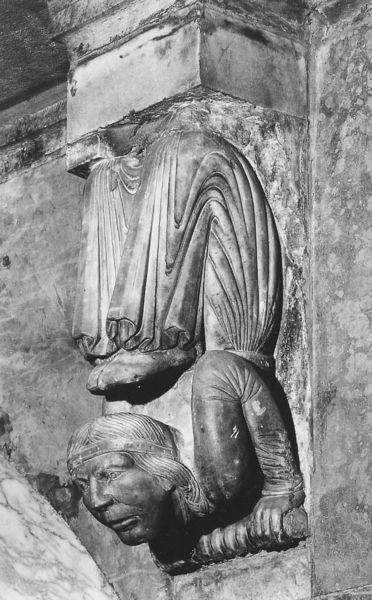
Titel: Lettner, Pontile
Standort: Modena, Dom S. Gimignano (EU - I - Emilia-Romagna)
Schlagwörter: mann, marmor, pfeiler, falten, stein, stirnband, ballet, ballett, büste, stütze, zirkus, bildhauer, kopfüber, gymnastik, akrobatisch, gelenkig